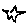
Label: star